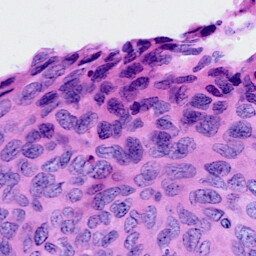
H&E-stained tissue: Cervix